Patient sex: F
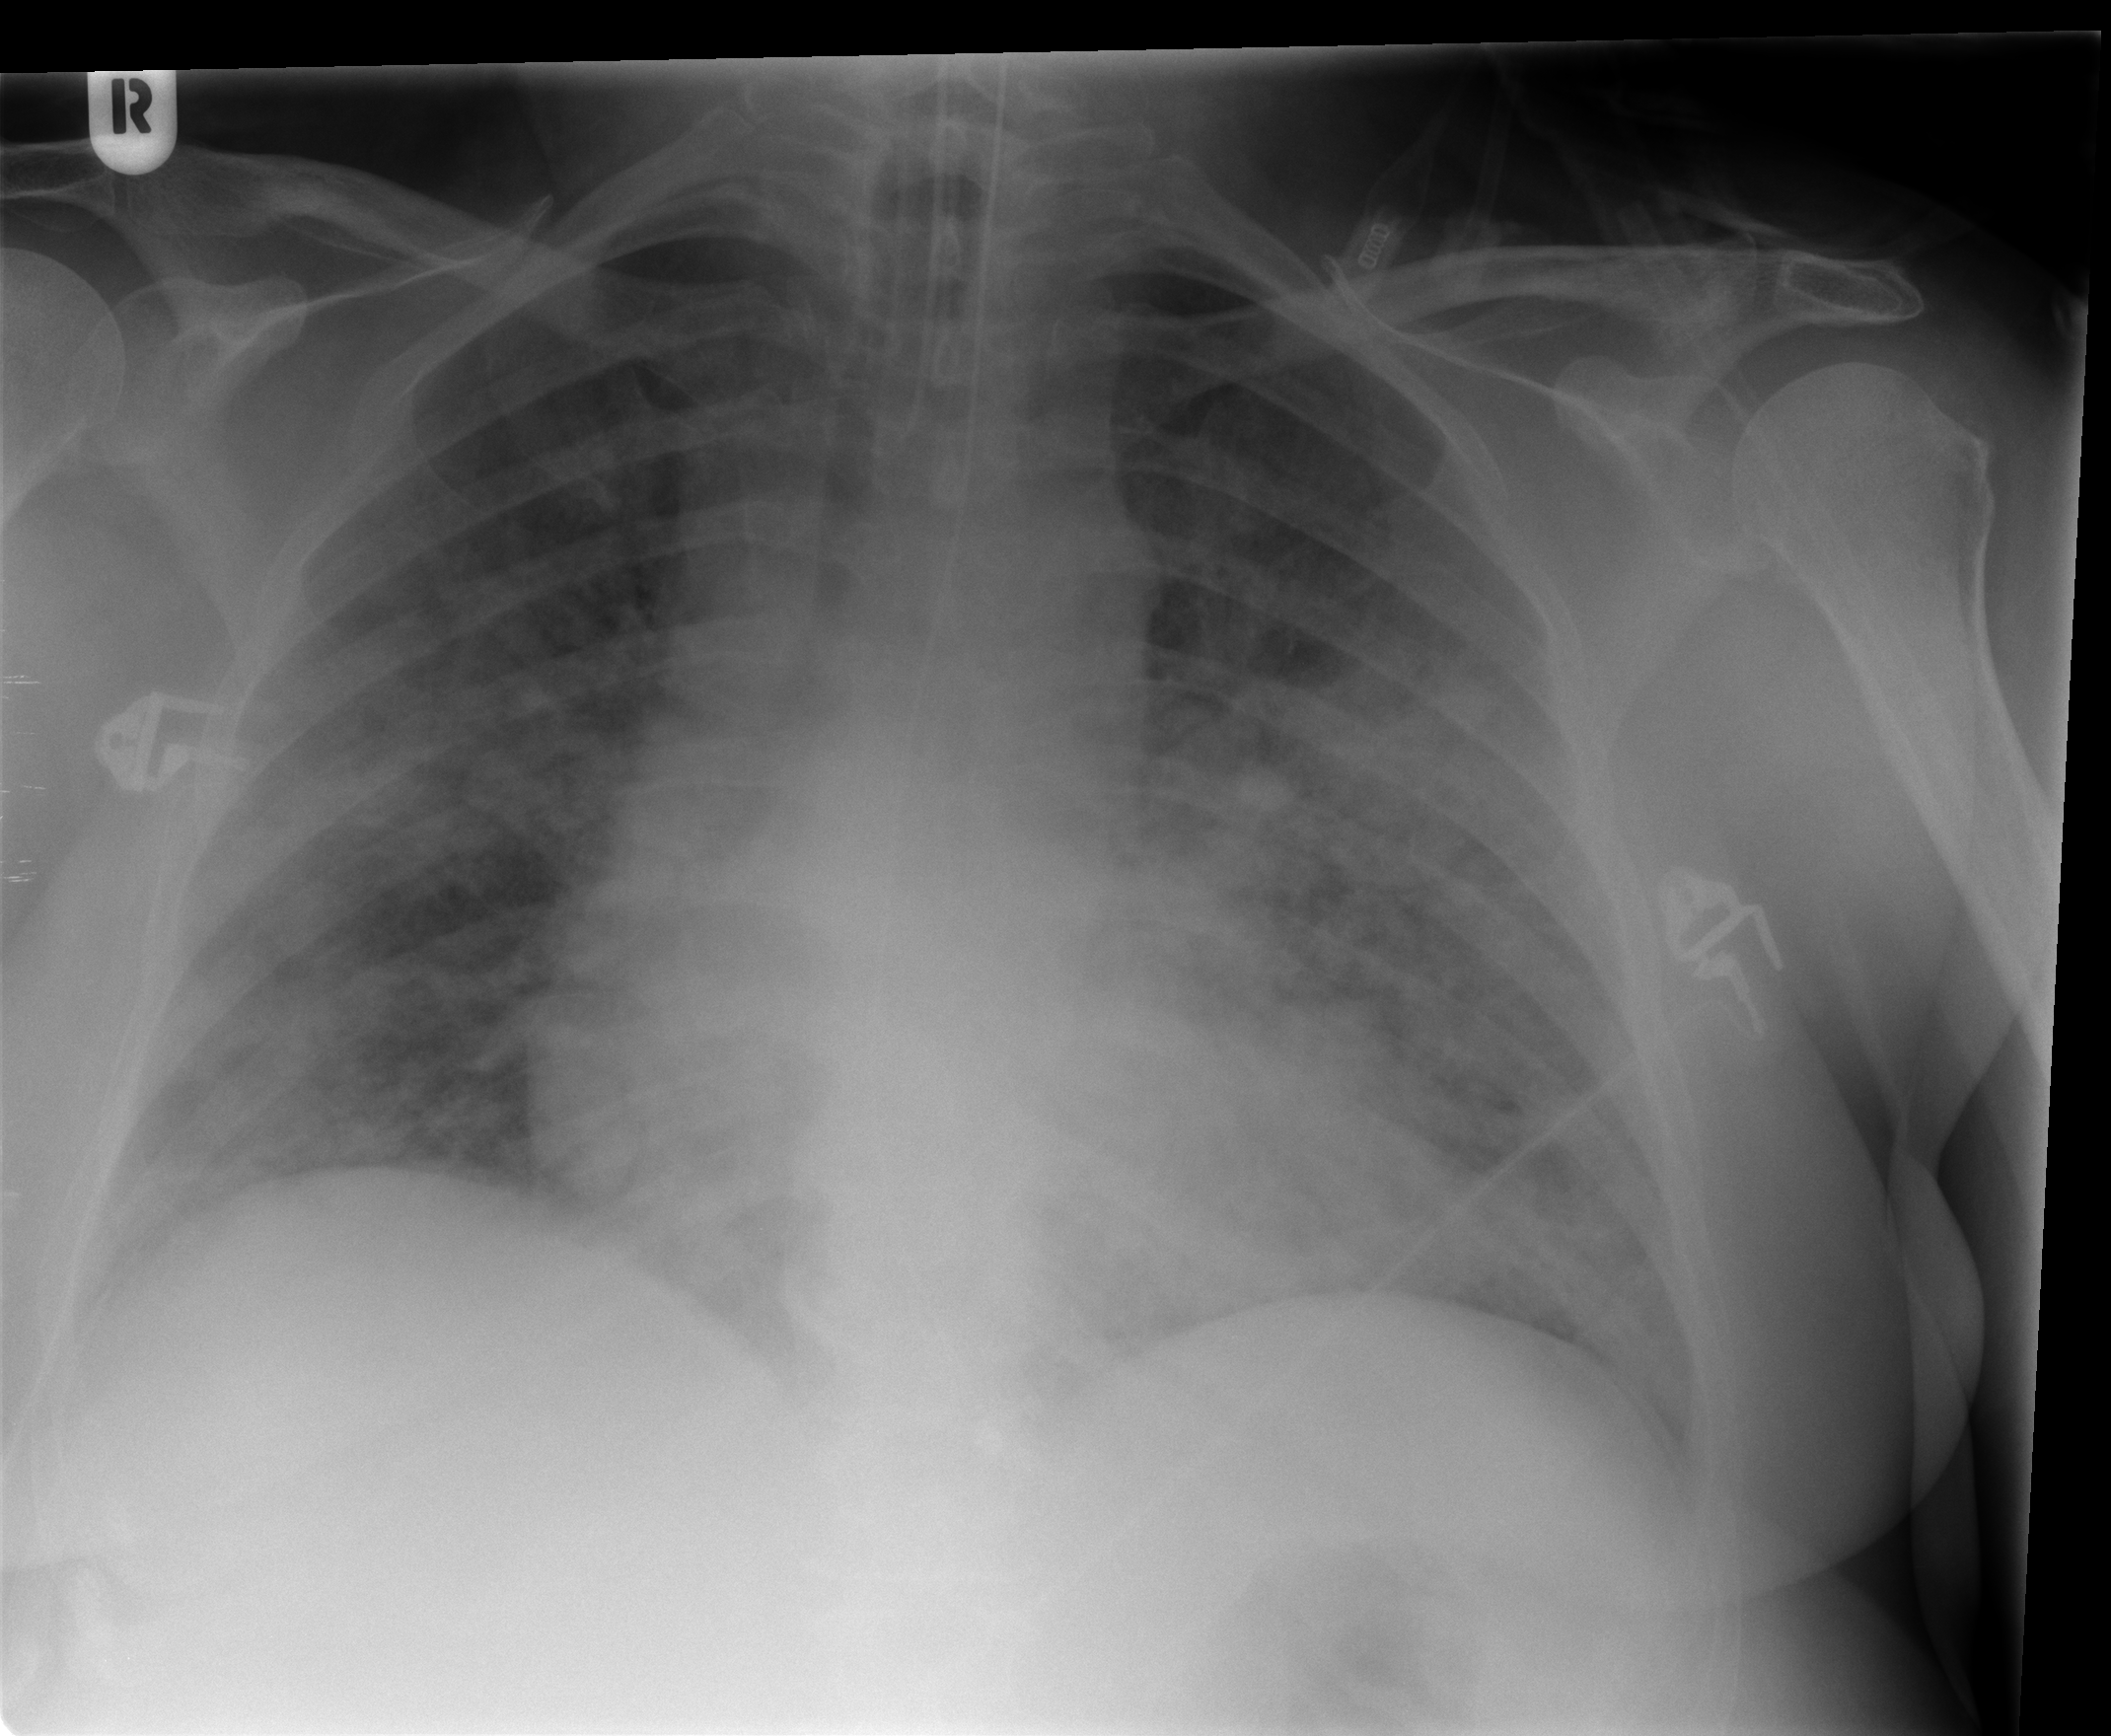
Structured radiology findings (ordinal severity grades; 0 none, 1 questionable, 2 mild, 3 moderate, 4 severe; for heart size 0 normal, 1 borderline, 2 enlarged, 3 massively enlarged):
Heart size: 2
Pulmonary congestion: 3
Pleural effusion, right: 1
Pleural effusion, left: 1
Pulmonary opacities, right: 4
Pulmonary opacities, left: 4
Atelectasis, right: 2
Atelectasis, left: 2